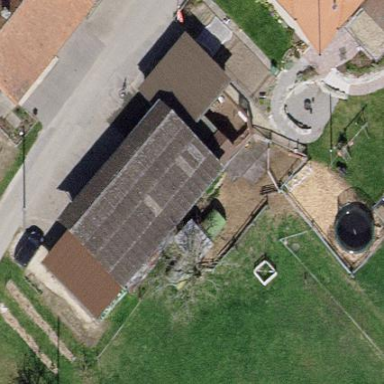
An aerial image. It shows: Garage.